Interaction volume radius: 5 \u00c5
Interaction volume height: 20 \u00c5
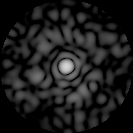
Disorder parameter: 0.8543